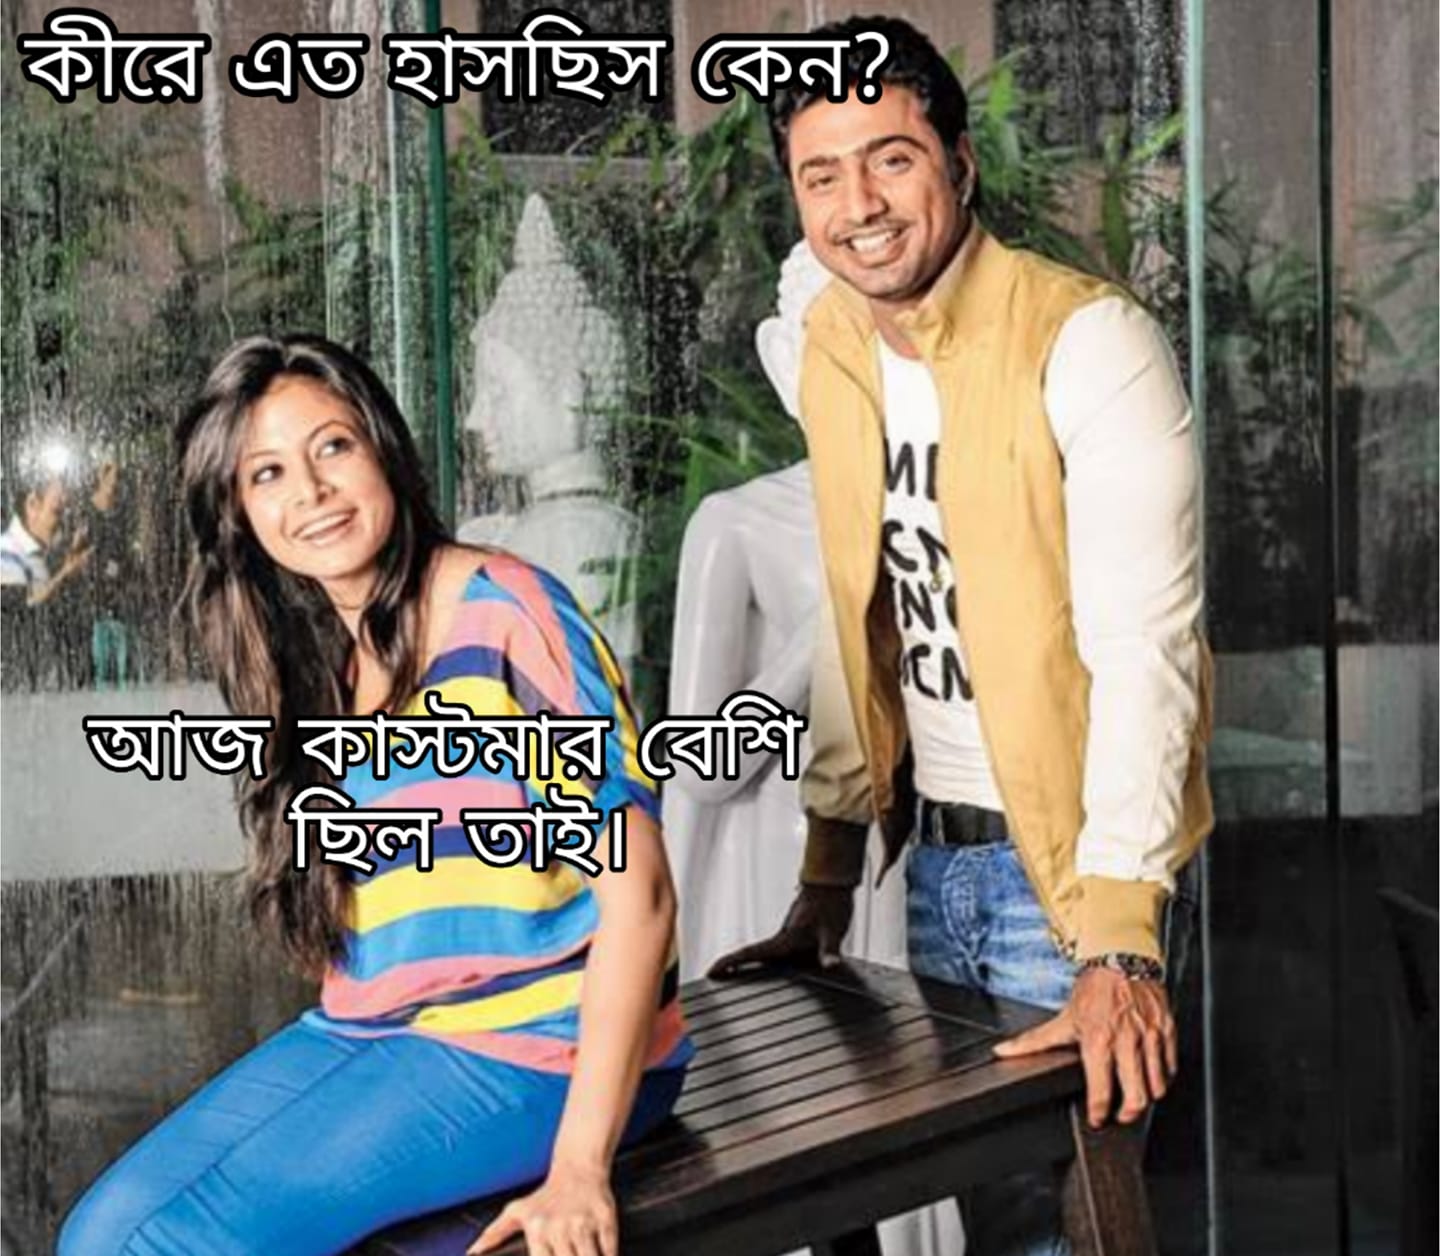
Caption:   কীরে এত হাসছিস কেন ?   আজ কাস্টমার বেশি ছিল তাই
Label: hate